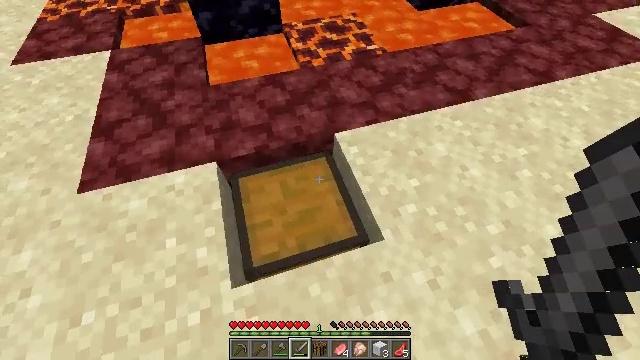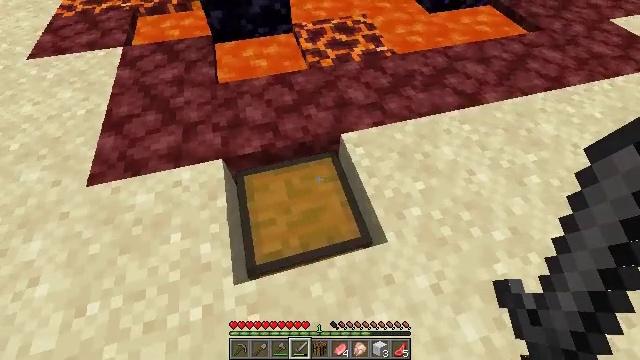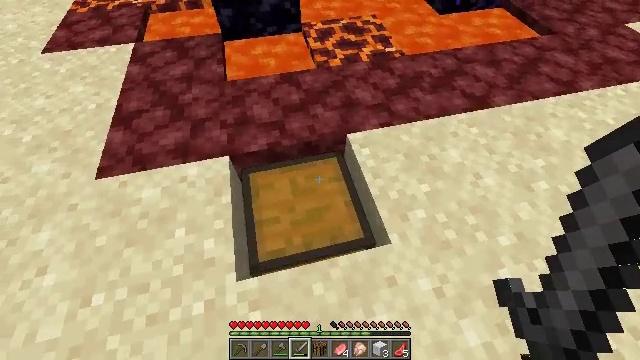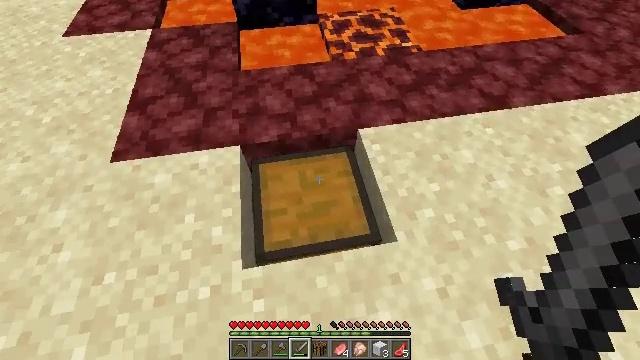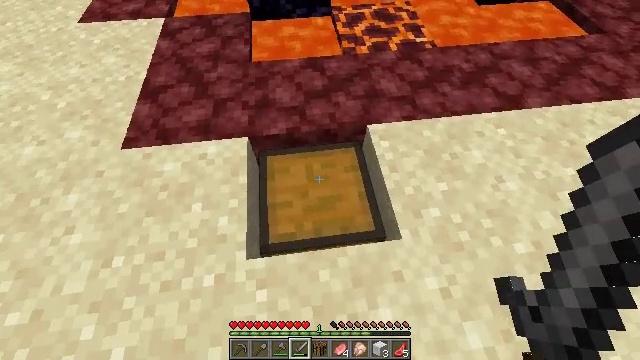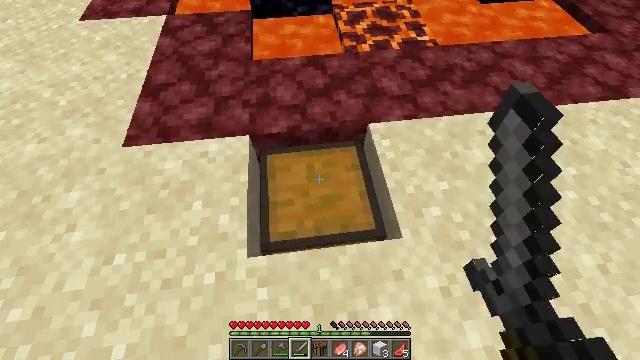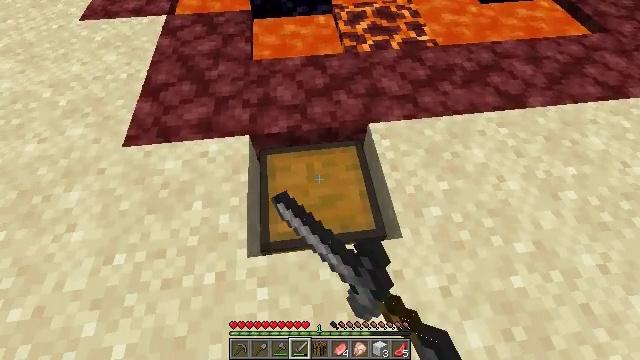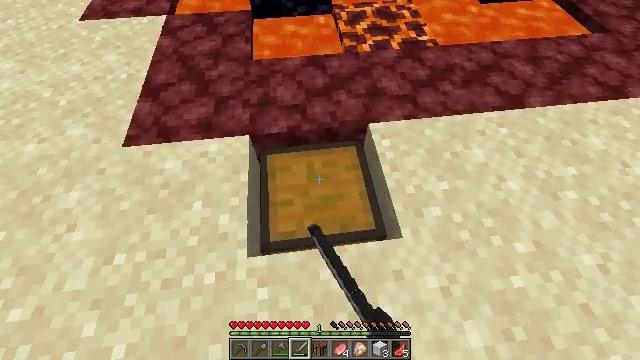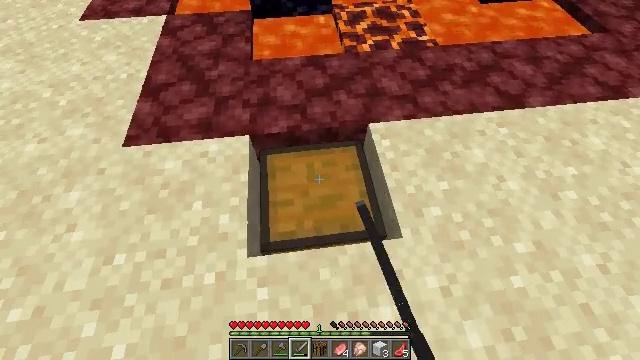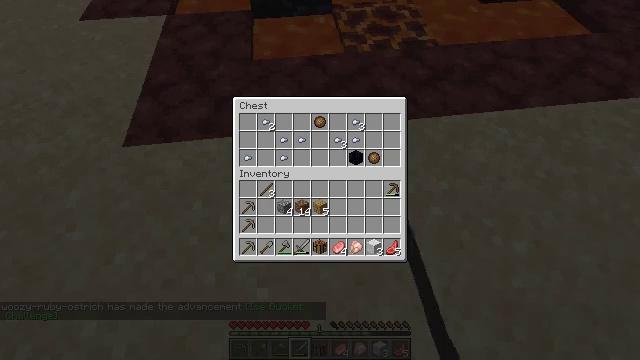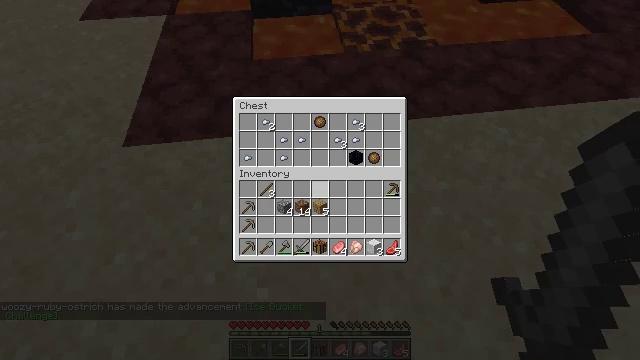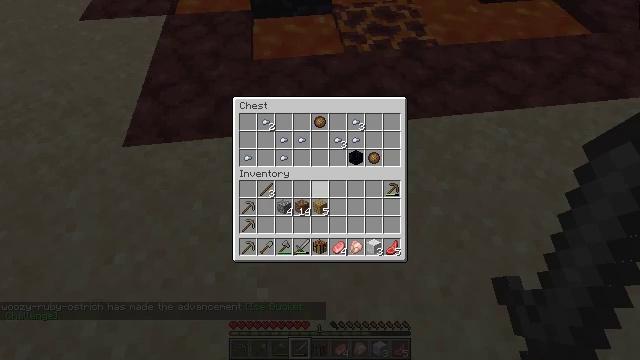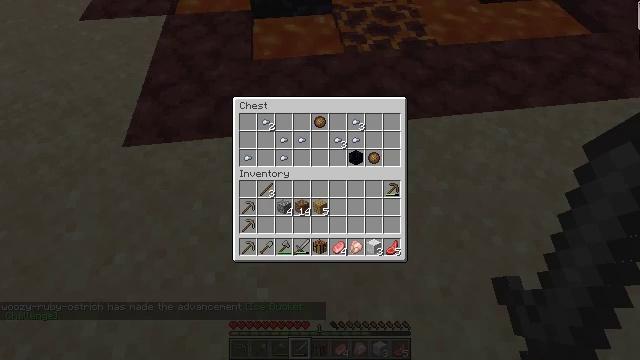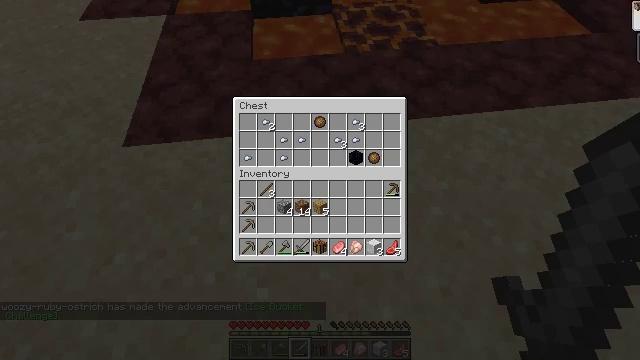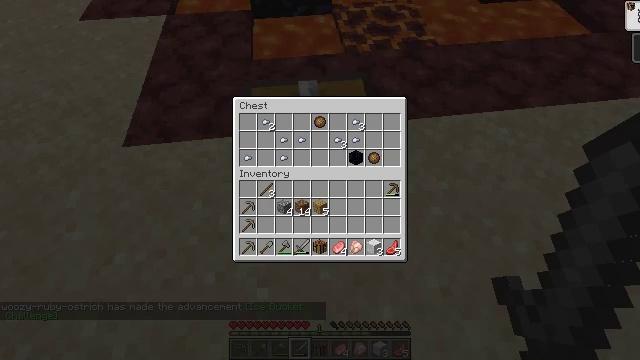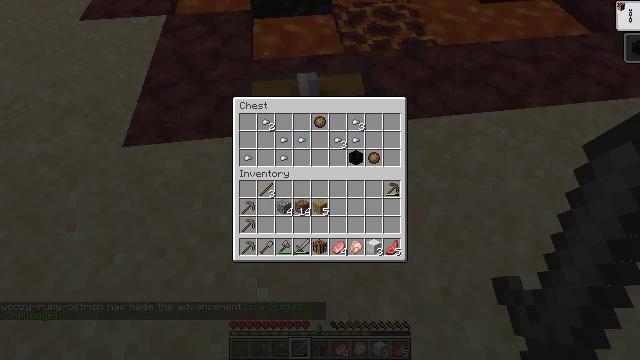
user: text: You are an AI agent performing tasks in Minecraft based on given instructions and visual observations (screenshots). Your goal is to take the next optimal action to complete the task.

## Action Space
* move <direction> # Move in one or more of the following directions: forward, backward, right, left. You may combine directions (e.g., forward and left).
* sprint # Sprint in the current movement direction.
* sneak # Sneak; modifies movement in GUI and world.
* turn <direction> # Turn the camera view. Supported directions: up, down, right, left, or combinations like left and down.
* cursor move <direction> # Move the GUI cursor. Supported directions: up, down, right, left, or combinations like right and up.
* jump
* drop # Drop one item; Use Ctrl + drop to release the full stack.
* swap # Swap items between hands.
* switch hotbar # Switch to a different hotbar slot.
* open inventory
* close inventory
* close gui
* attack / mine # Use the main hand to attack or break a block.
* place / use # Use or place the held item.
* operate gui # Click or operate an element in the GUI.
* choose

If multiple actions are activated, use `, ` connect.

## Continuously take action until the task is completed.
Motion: motion action
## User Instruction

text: Reclaim the chest into your inventory.
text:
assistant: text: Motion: turn left
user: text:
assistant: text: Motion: turn left
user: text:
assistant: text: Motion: turn left and down
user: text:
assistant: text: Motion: turn left and down, use / place
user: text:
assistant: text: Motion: use / place
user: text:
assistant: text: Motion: use / place
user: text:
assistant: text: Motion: use / place
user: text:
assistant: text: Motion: no_op
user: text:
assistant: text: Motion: open gui
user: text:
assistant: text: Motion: no_op
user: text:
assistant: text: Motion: no_op
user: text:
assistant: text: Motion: no_op
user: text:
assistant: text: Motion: no_op
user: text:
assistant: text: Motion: no_op
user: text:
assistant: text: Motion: no_op
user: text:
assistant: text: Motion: no_op
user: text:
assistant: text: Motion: cursor move up
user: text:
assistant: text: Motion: cursor move up
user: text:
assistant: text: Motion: no_op
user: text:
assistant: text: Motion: no_op
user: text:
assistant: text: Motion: no_op
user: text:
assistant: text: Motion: no_op
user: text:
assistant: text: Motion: no_op
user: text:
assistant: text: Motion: no_op
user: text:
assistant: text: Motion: no_op
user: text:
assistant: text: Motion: no_op
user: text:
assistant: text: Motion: sneak
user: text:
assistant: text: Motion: sneak
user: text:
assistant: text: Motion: sneak
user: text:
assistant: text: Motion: sneak